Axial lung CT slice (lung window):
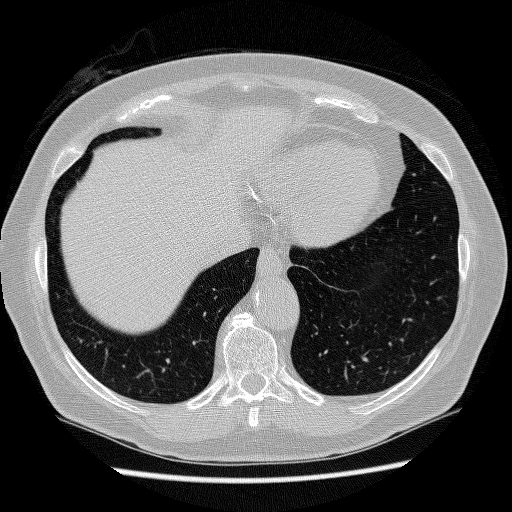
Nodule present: no